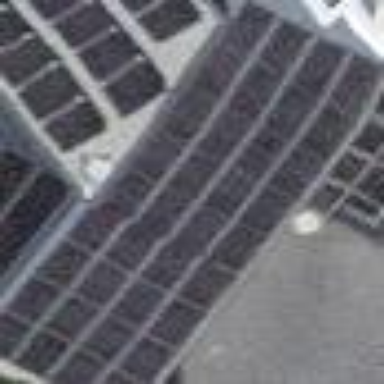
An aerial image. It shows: Solar power generator.